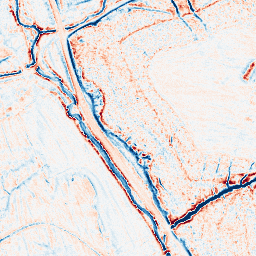
Category: edge_preserving
Decomposition family: anisotropic_diffusion
Decomposition parameters: iterations: 10
kappa: 50
gamma: 0.2
Upsampling method: quintic
Upsampling parameters: scale: 4
Upsampling scale: 4